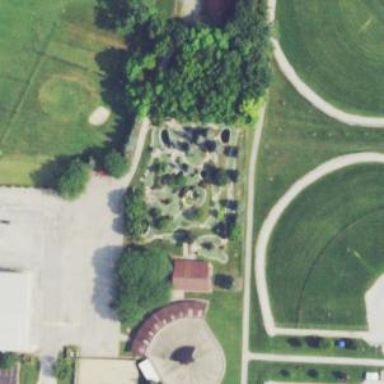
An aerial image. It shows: Miniature golf course.